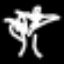
Label: palm tree